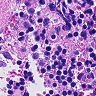
Metastatic tissue present: no